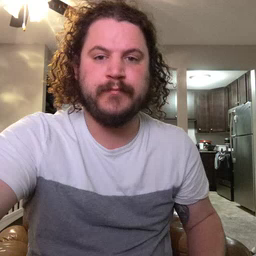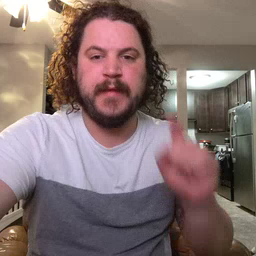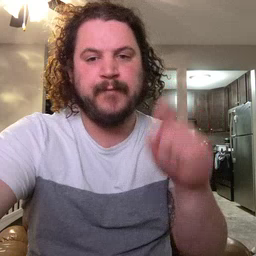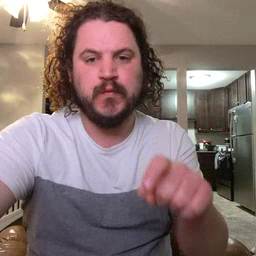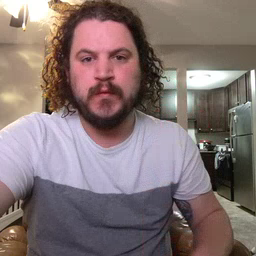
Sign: haveto